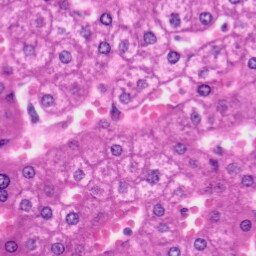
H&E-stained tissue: Liver